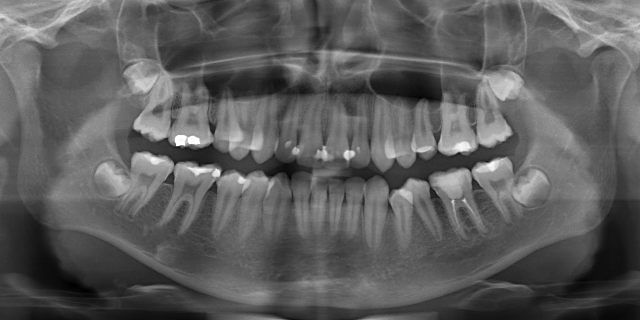
adult